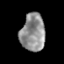
Tissue: prostate
Cell type: T cells
Senescence score: 0.2656
Nuclear area (px): 895
Mean DAPI intensity: 145.156